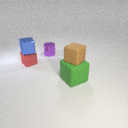
small red metal cube to the left of large green rubber cube